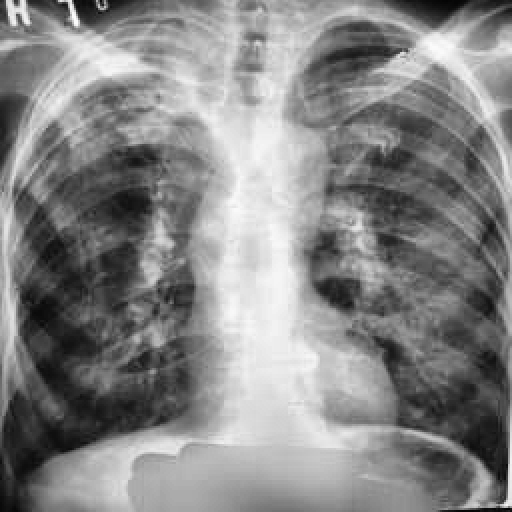
Finding: TUBERCULOSIS